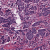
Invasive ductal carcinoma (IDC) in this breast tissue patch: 1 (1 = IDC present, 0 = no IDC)